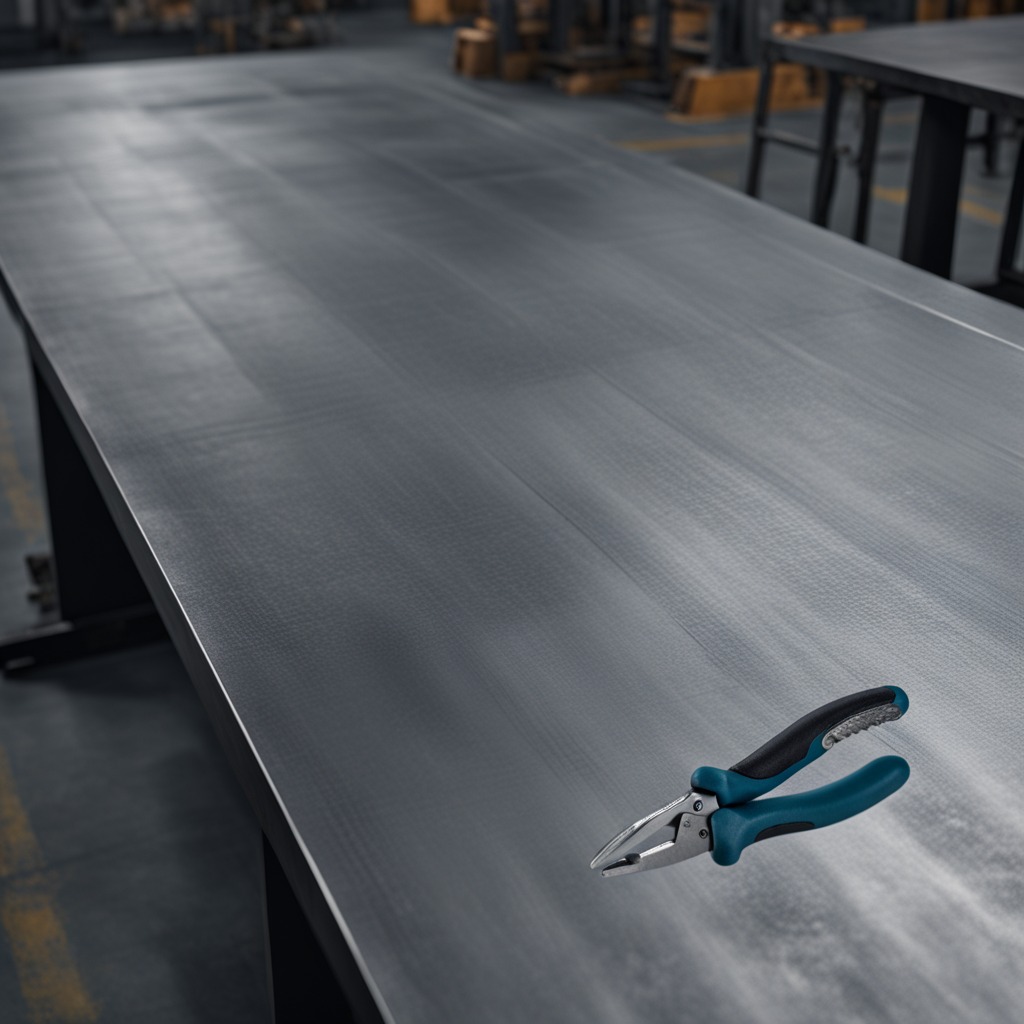
A plier is lying on the cold steel table in a mining workshop.